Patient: sex M, age 28
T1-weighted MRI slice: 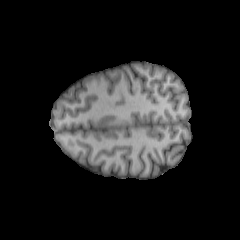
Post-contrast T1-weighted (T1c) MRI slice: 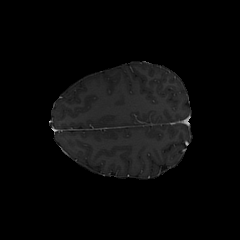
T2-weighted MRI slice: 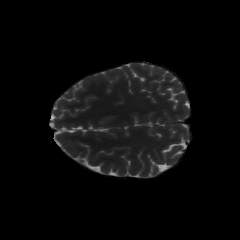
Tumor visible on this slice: no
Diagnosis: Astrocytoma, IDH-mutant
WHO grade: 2